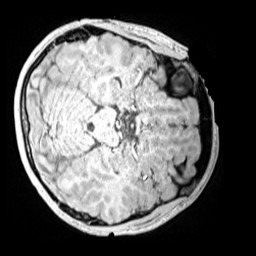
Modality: MP2RAGE
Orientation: axial
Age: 11
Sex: male
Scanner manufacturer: siemens
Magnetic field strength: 3 T
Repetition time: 4 s
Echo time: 0.00299 s